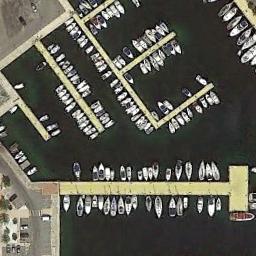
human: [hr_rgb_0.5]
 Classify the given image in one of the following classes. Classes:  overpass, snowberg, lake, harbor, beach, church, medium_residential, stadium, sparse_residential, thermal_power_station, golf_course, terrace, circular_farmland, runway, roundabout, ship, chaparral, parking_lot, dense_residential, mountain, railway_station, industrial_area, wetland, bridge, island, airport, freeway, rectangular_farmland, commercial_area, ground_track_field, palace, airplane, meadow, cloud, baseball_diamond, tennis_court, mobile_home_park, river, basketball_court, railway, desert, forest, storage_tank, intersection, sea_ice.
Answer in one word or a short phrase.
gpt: harbor